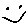
Label: smiley face